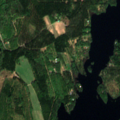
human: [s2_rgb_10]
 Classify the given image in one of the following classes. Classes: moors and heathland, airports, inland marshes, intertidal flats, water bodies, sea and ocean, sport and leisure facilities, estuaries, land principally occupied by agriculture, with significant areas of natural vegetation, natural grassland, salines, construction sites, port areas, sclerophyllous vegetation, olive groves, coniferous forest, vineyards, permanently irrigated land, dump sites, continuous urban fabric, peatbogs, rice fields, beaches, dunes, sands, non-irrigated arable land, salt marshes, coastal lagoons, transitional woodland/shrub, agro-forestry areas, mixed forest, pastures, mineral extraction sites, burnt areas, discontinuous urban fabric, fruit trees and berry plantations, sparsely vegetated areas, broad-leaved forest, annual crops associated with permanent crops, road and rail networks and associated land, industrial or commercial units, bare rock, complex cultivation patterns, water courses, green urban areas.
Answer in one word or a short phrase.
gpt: land principally occupied by agriculture, with significant areas of natural vegetation, mixed forest, transitional woodland/shrub, water bodies